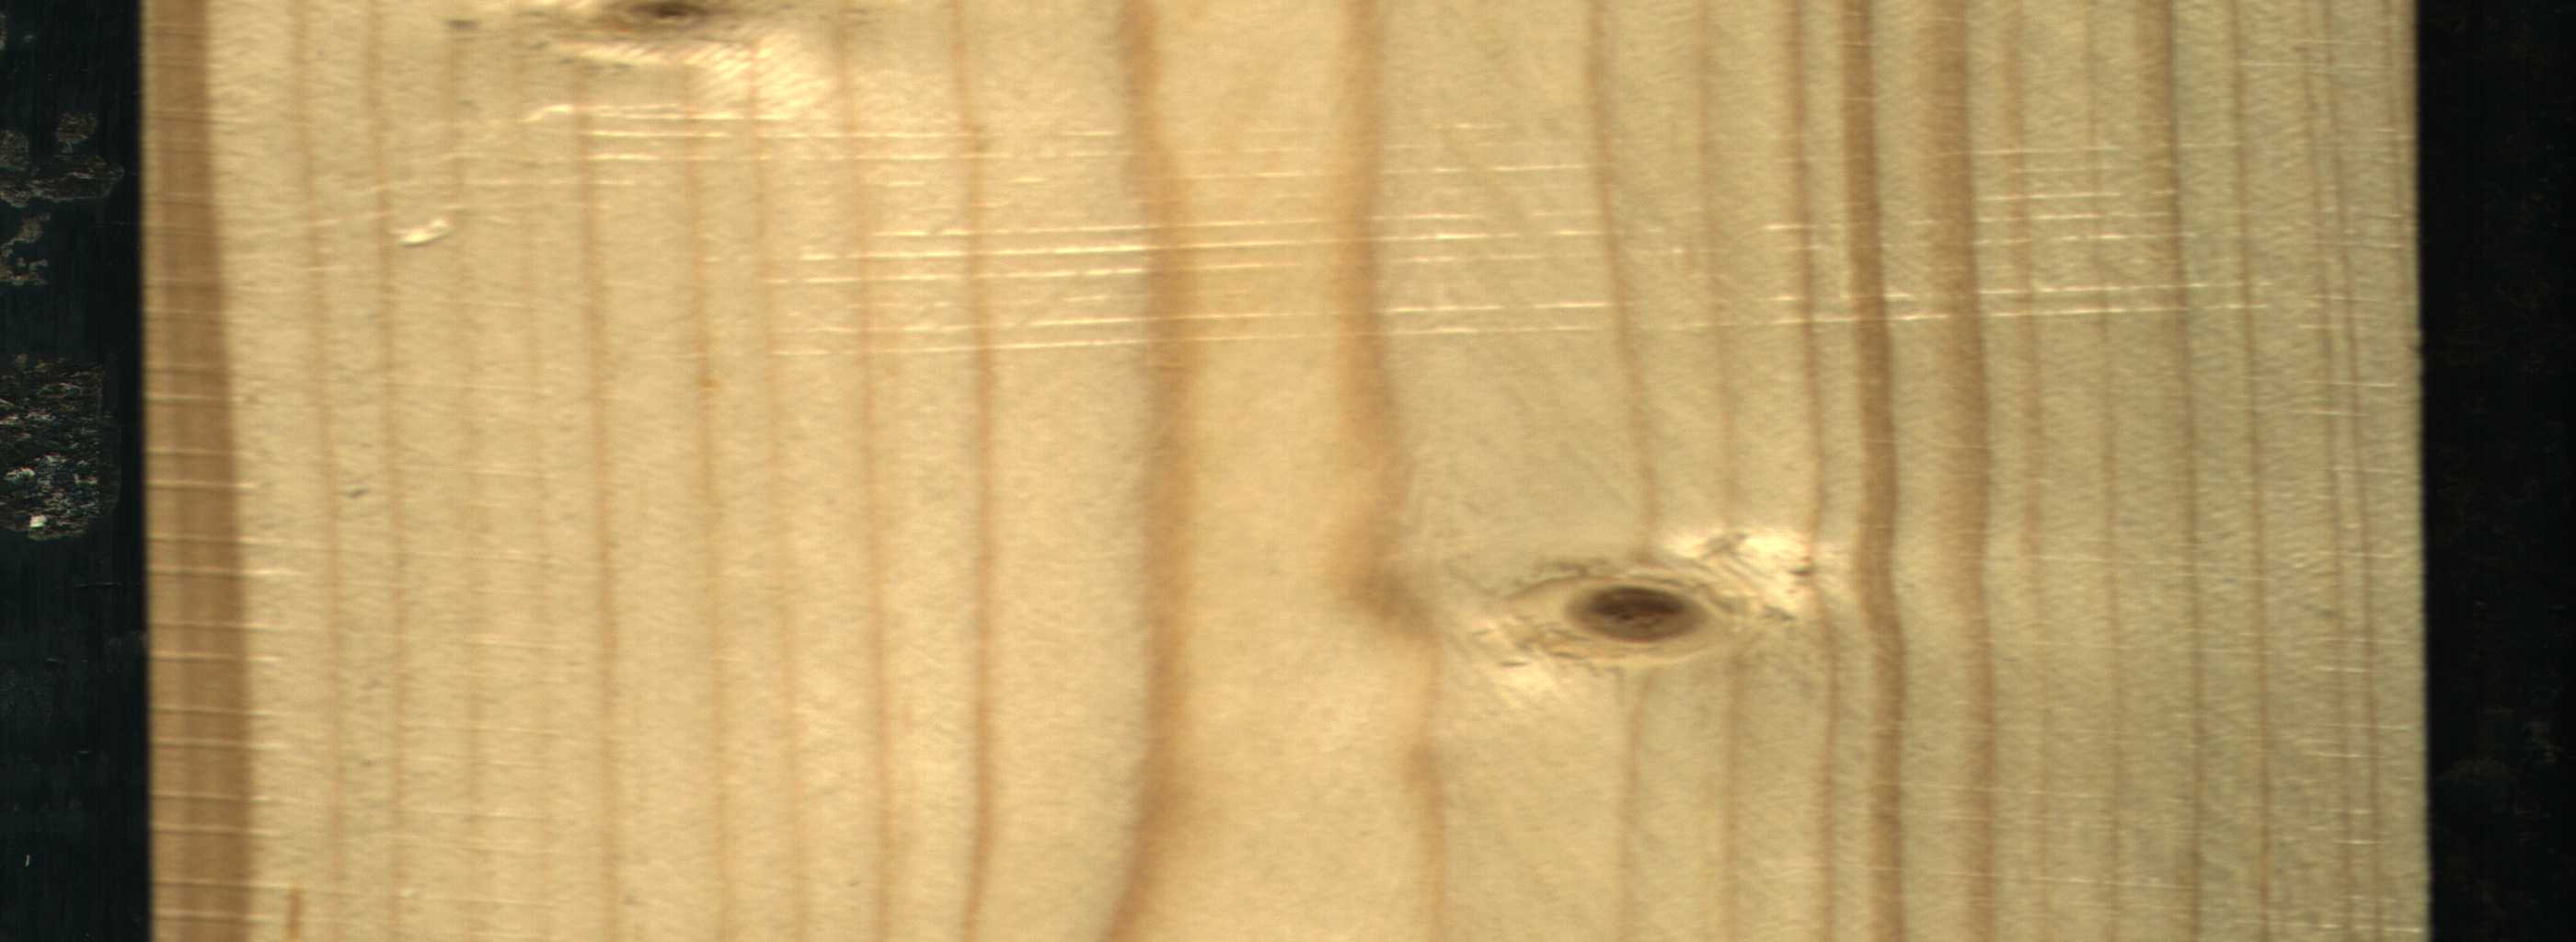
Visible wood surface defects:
Live_Knot
Live_Knot